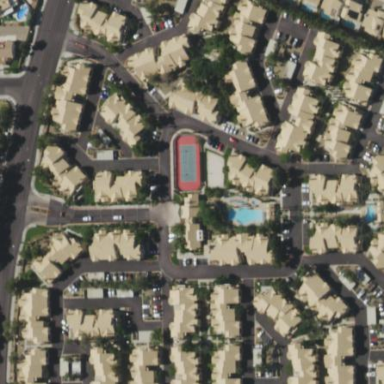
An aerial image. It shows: Residential area with apartments.